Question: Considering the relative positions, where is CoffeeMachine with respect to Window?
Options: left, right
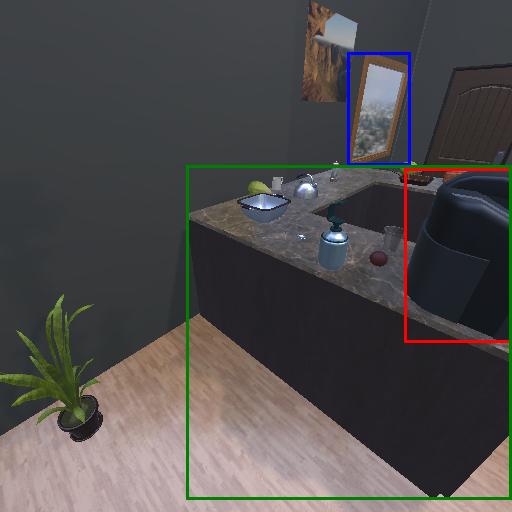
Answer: left